Question: > Background for this question: So far, I've not been able to find any satisfactory answer for my problem (as none of the solution worked in my case), so I am asking this question.
I've already installed and 'pip' and 'python' to their latest version. However whenever I try to install 'numpy' using 'pip install numpy' command, it takes an unusual long pause while building a wheel '(PEP 517)' and my wait never gets over.
I've seen tons of solutions like installing 'llvm' to support the process of building wheel, or like upgrading python and pip, and so many more, tried all of them, but so far none of them worked for me.
Dropbox <URL> of 'log.txt' file, generated by:
'''
pip install numpy --log log.txt
'''

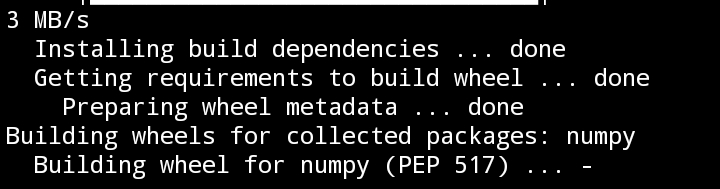
Answer: I'm able to find a possible solution for my problem using a GitHub repository
'''
curl -LO https://its-pointless.github.io/setup-pointless-repo.sh
bash setup-pointless-repo.sh
'''
After the installation of above repository, following will do the job.
'''
pkg install numpy
'''